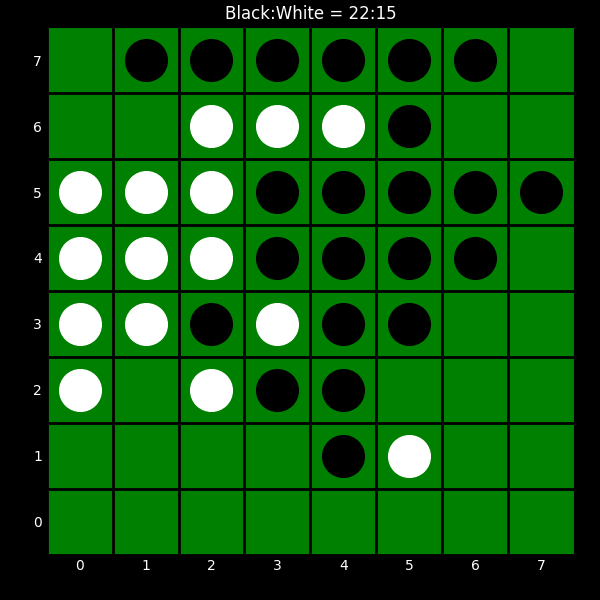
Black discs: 22
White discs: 15